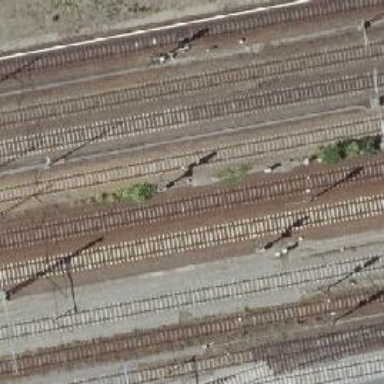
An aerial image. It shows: Railway signal.